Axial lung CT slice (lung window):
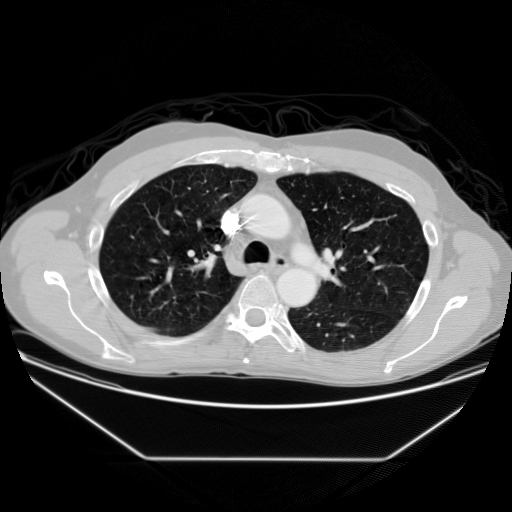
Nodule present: no